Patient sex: M
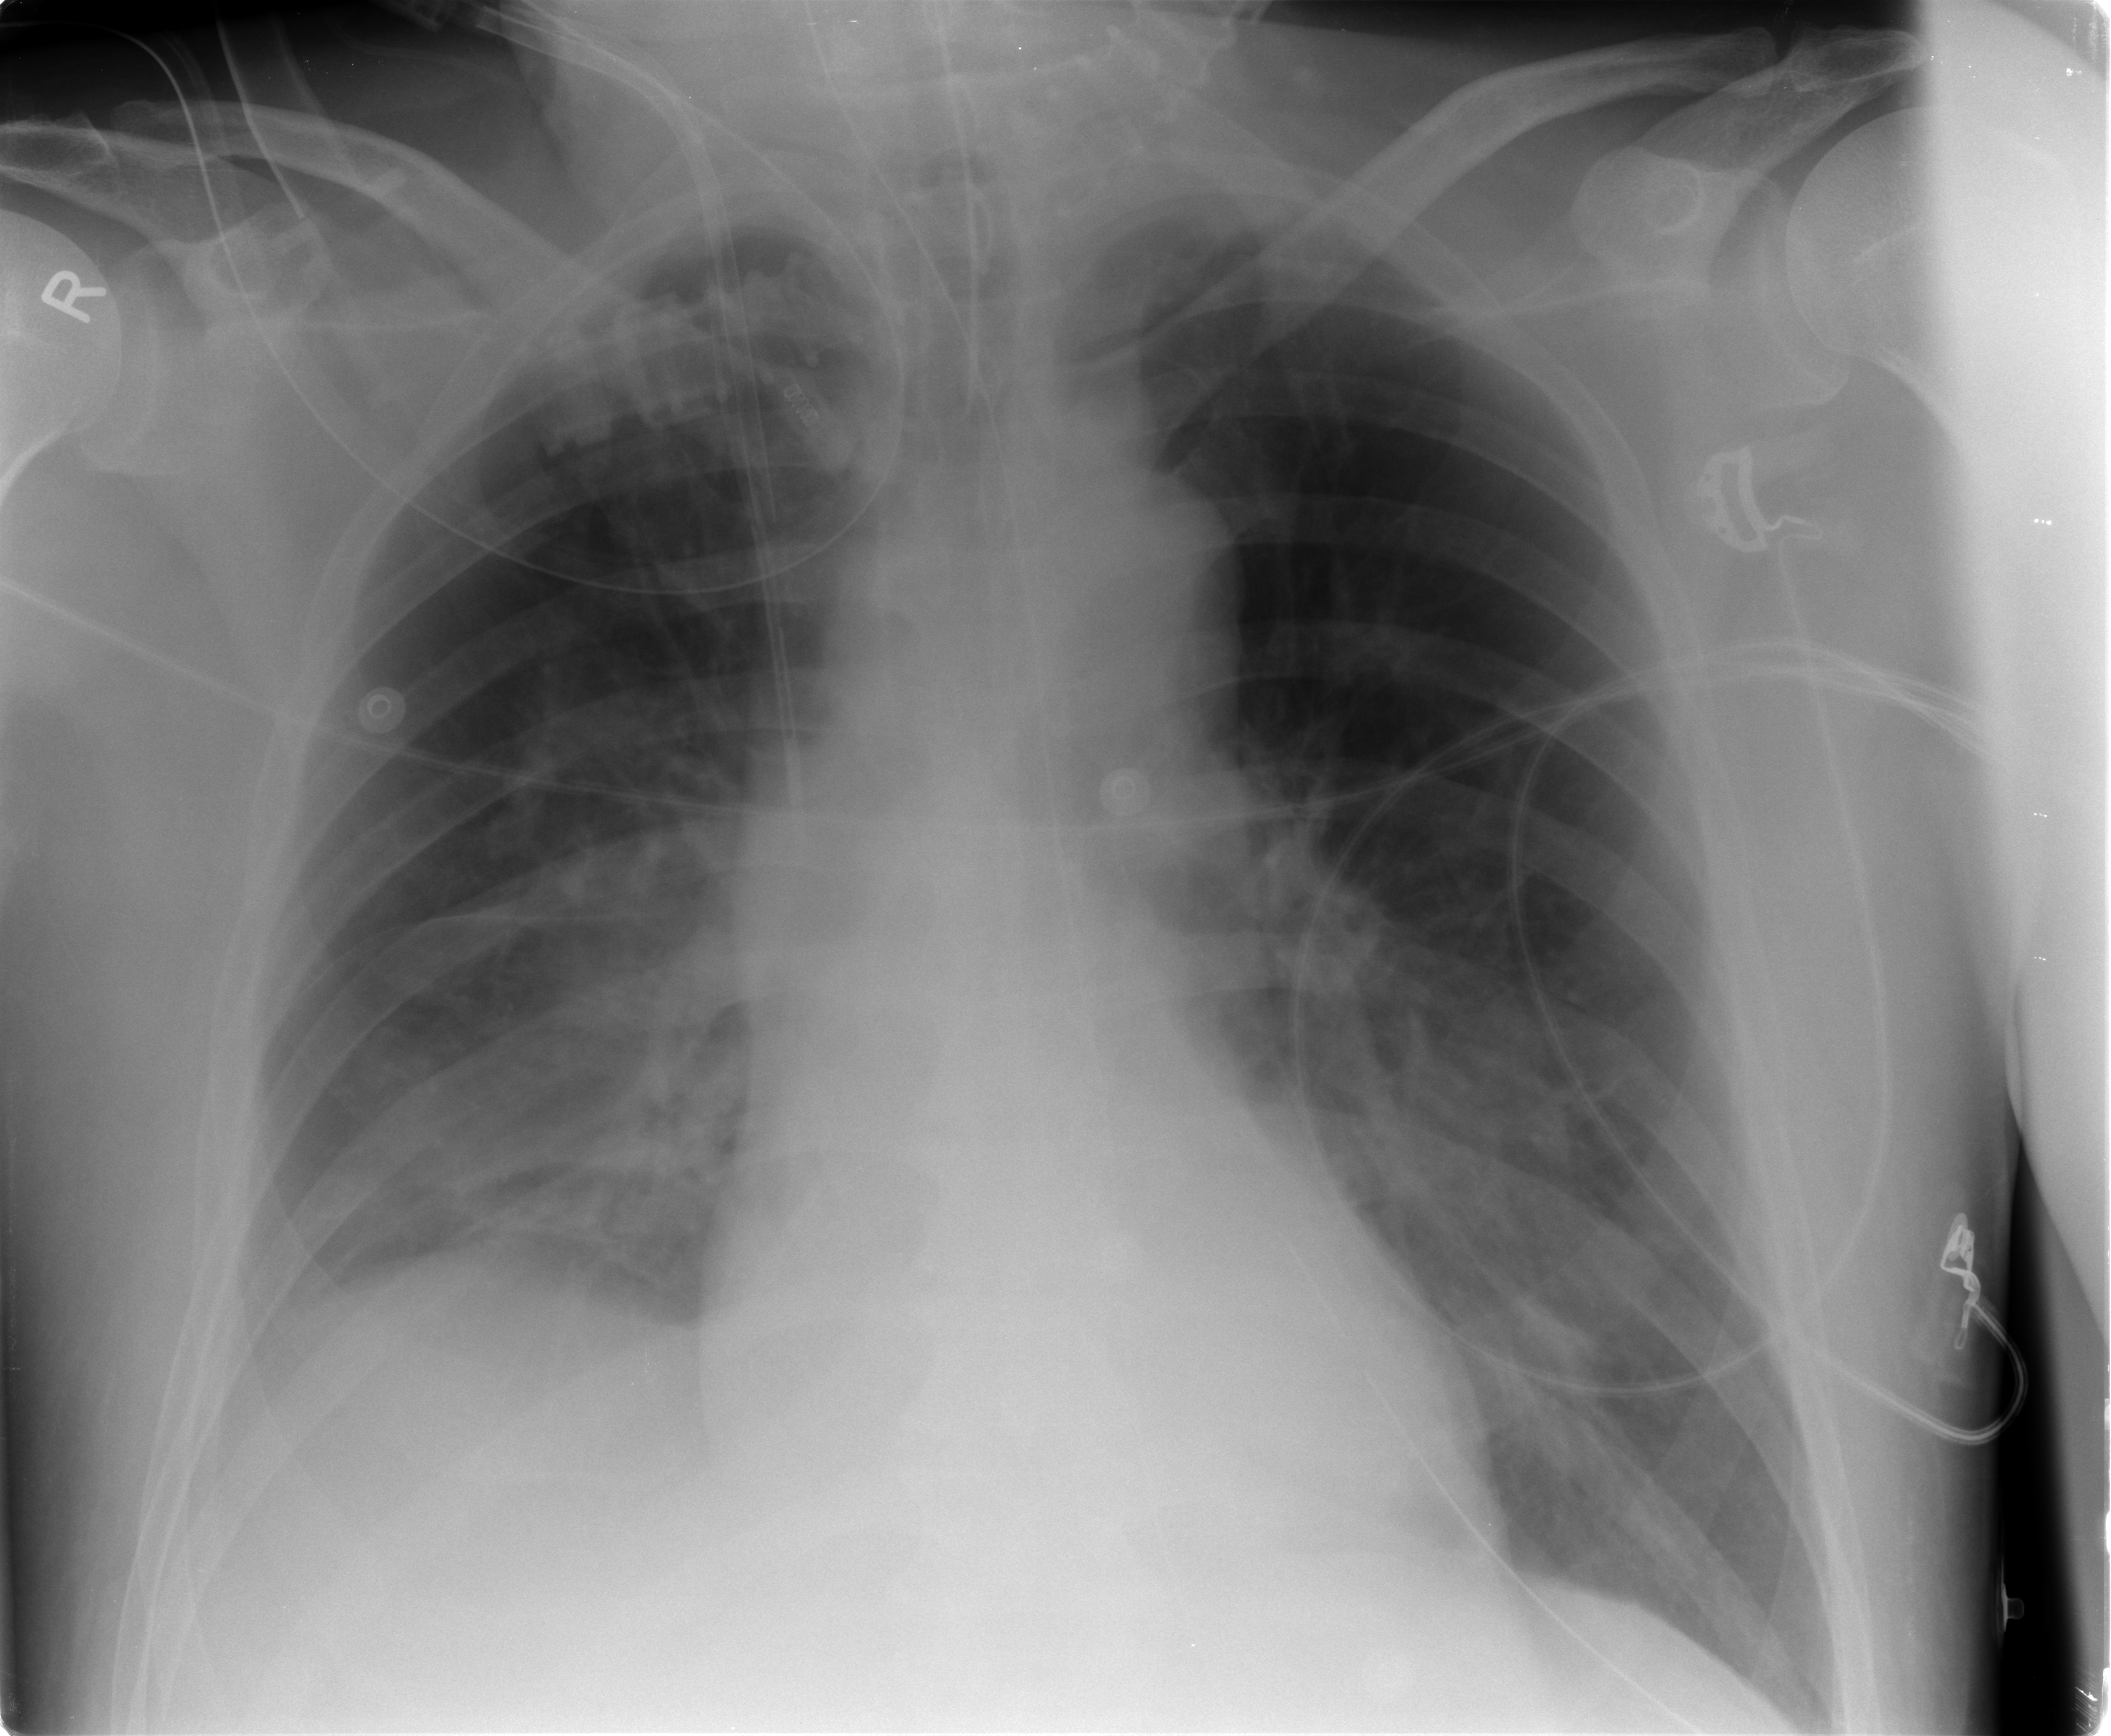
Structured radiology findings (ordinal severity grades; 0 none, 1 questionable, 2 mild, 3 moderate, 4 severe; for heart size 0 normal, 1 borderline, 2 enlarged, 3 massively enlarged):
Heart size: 0
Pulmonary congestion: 0
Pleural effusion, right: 2
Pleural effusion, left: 0
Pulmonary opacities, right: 0
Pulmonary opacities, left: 0
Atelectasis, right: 2
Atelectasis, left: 2